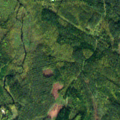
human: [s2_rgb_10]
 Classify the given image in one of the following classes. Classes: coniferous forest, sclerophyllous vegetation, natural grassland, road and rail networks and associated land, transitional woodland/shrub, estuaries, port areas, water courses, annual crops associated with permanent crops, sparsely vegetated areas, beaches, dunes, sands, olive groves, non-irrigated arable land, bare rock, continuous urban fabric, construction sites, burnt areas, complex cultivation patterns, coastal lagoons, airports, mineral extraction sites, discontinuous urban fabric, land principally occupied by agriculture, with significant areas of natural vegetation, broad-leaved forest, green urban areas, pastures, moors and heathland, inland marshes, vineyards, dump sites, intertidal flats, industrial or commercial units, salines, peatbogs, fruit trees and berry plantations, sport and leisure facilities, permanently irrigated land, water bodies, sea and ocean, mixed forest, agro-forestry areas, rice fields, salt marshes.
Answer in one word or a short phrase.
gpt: coniferous forest, mixed forest, transitional woodland/shrub